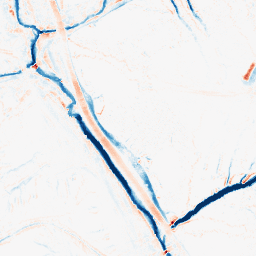
Category: morphological
Decomposition family: tophat_combined
Decomposition parameters: size: 5
Upsampling method: lanczos
Upsampling parameters: scale: 2
Upsampling scale: 2